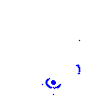
Particle: kaon